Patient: sex M, age 57
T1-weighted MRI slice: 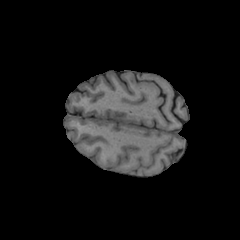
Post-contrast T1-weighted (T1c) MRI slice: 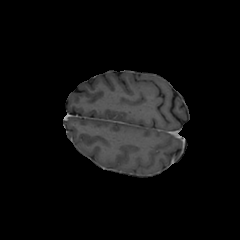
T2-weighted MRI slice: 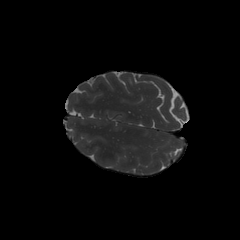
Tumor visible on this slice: no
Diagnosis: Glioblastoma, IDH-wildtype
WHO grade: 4